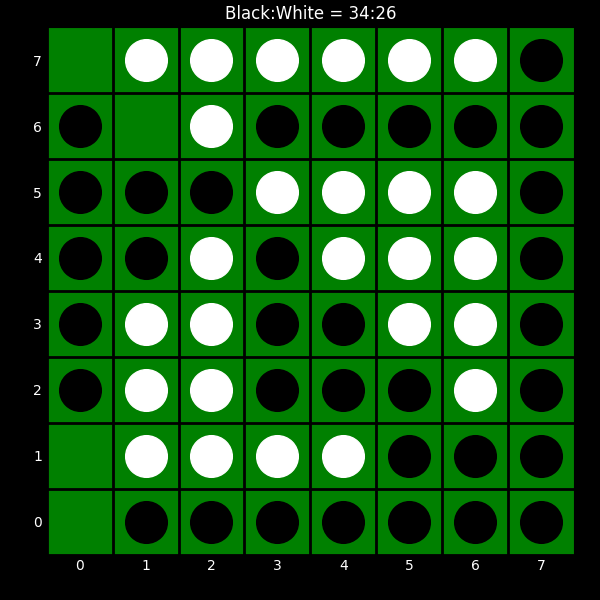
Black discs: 34
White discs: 26